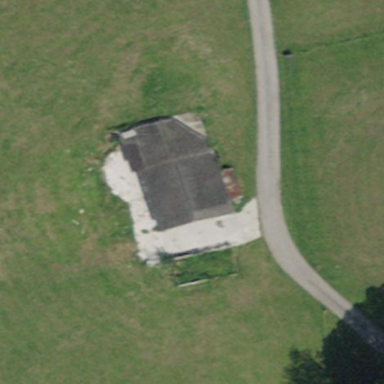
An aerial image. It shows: Barn.